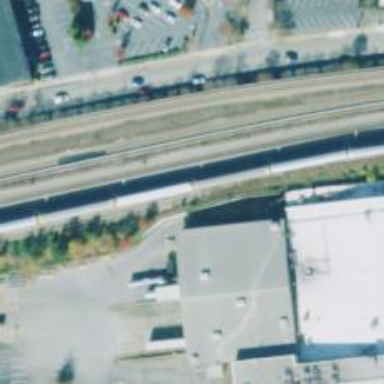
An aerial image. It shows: Abandoned railway yard.